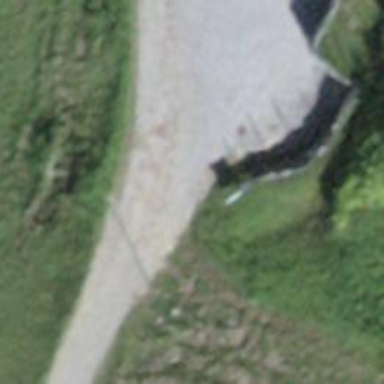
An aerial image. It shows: Retaining wall.